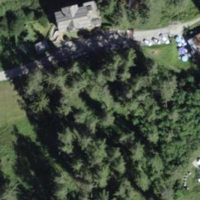
EUNIS habitat code: 44
Species observed at this site:
Phoenicurus ochruros
Garrulus glandarius
Geranium pyrenaicum
Corvus corax
Motacilla alba
Sciurus vulgaris